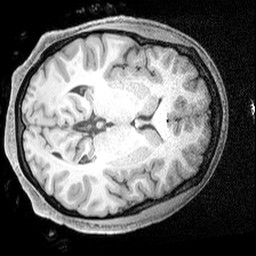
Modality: T1w
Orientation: axial
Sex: female
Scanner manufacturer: siemens
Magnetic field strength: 3 T
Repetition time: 2.3 s
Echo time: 0.00226 s